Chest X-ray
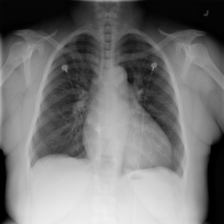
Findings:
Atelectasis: negative
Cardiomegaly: positive
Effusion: negative
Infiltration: negative
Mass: negative
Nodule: negative
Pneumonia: negative
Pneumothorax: negative
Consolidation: negative
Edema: negative
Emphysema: negative
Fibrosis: negative
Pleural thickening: negative
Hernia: negative